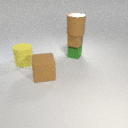
small green metal cube below large brown rubber cylinder